Aerial crown-view tile of a tropical tree (Barro Colorado Island, Panama), acquired 20250317:
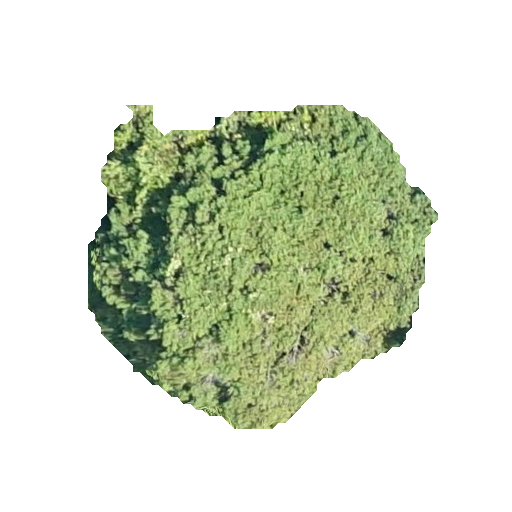
Species: Pouteria stipitata
GBIF accepted scientific name: Pouteria stipitata
Crown area: 124.925 m²